Question: When trying to install new software using Eclipse Indigo, i get

The log file says:
> Could not locate the running profile instance. The
eclipse.p2.data.area and eclipse.p2.profile properties may not be set
correctly in this application's config.ini file.
Regardless, here it is
'''
org.eclipse.update.reconcile=false
eclipse.p2.profile=epp.package.jee
osgi.instance.area.default=@user.home/Documents/workspace
osgi.framework=file\:plugins/org.eclipse.osgi_3.7.2.v20120110-1415.jar
equinox.use.ds=true
eclipse.buildId=M20120208-0800
osgi.bundles=reference\:file\:org.eclipse.equinox.simpleconfigurator_1.0.200.v20110815-1438.jar@1\:start
org.eclipse.equinox.simpleconfigurator.configUrl=file\:org.eclipse.equinox.simpleconfigurator/bundles.info
eclipse.product=org.eclipse.platform.ide
osgi.splashPath=platform\:/base/plugins/org.eclipse.platform
osgi.framework.extensions=reference\:file\:javax.transaction_1.1.1.v201105210645.jar
eclipse.application=org.eclipse.ui.ide.workbench
eclipse.p2.data.area=@config.dir/../p2
osgi.bundles.defaultStartLevel=4
'''
What am i missing please?
'''
eclipse.p2.data.area=@config.dir/../p2
'''
'''
eclipse.p2.profile=epp.package.jee
'''
This is a brand new installation. No manual changes were done to any of the above. Why is this error happening please?
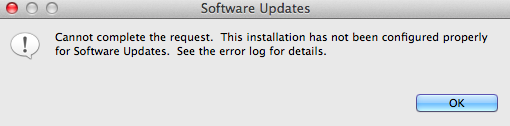
Answer: It appears that Unarchiver has a bug. Untar bundle manually and everything works like a charm:
'''
tar -xvf eclipse-jee-indigo-SR2-macosx-cocoa-x86_64.tar
'''